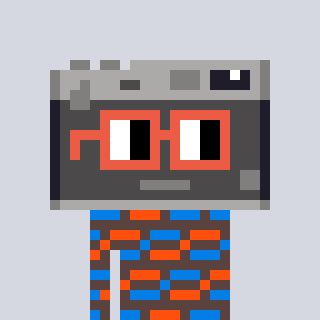
a pixel art character with square orange glasses, a camera-shaped head and a darkbrown-colored body on a cool background